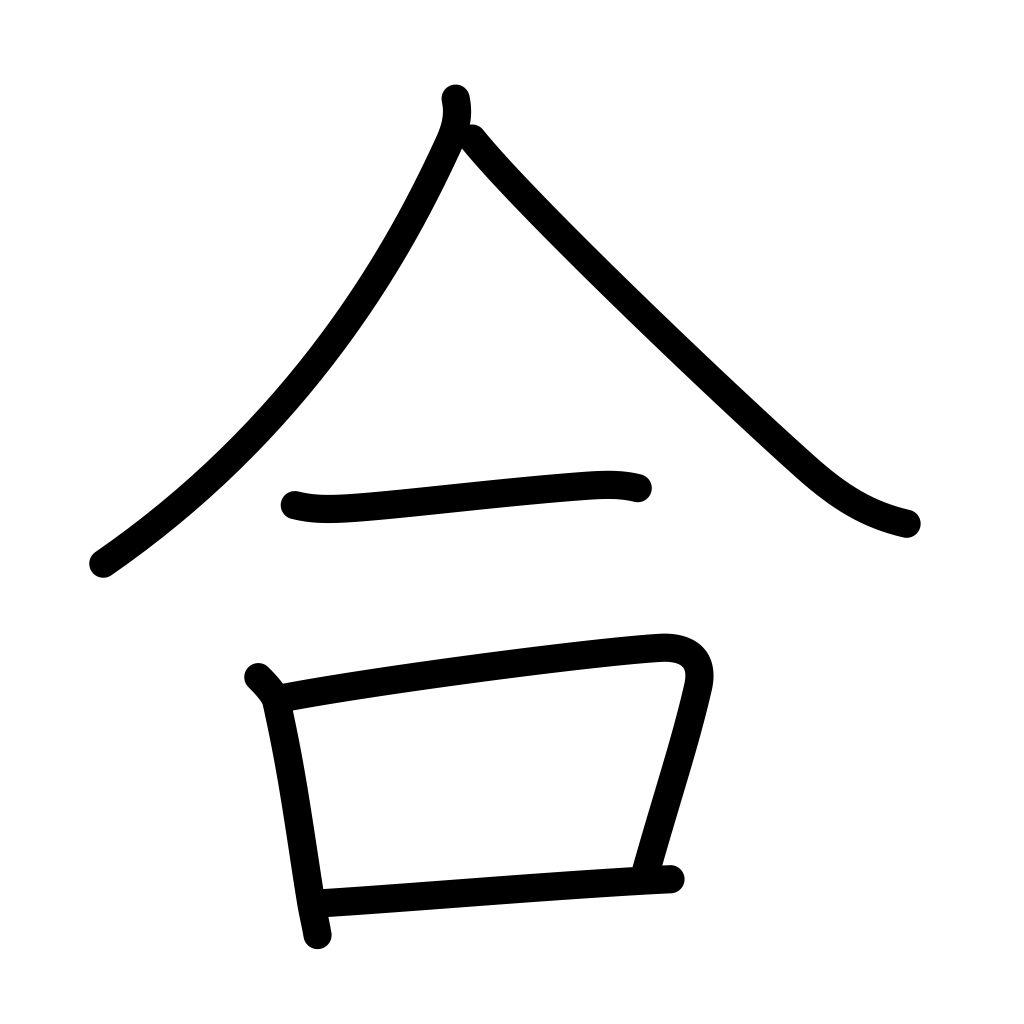
Meaning: fit, suit, join, 0.1